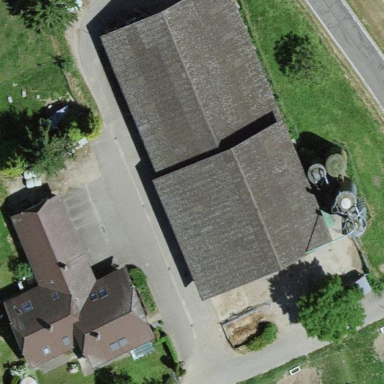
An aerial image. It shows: Farmyard area.